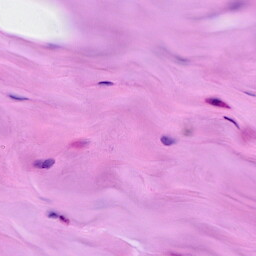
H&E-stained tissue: Breast